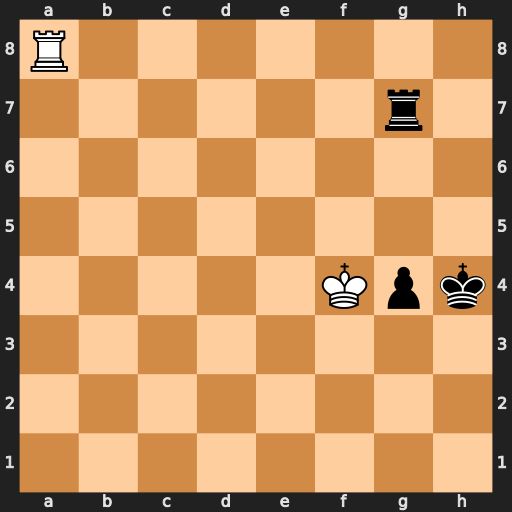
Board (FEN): R7/6r1/8/8/5Kpk/8/8/8
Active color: w
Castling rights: -
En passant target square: -
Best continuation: Rh8+ Rh7 Rxh7#